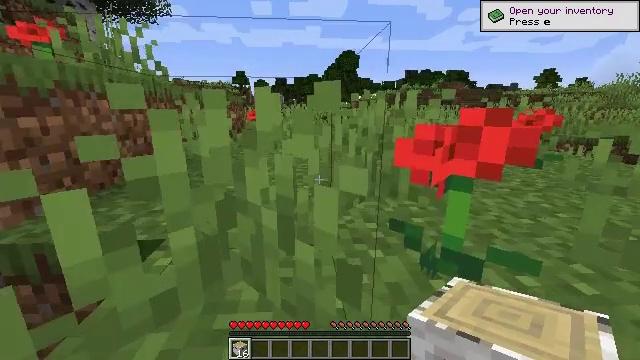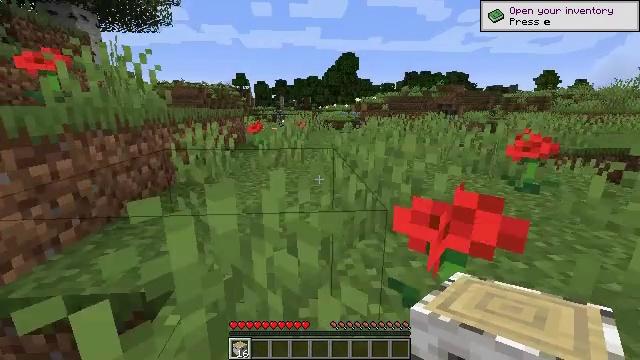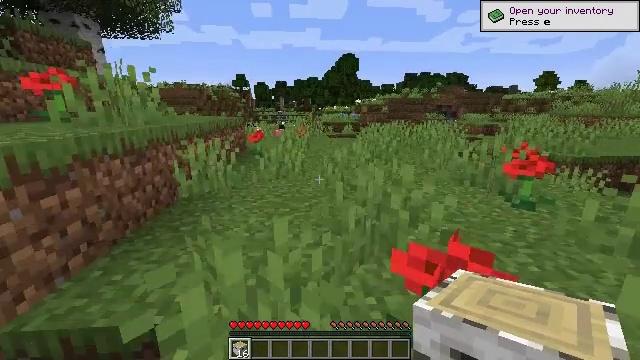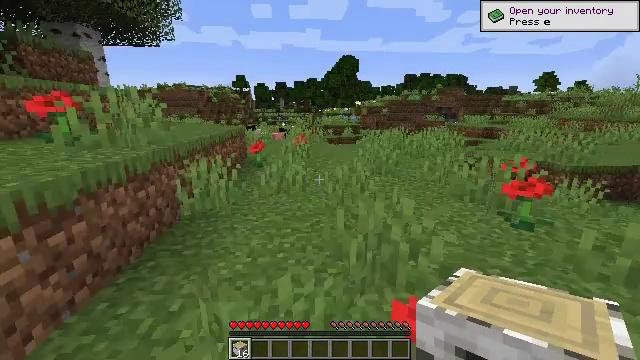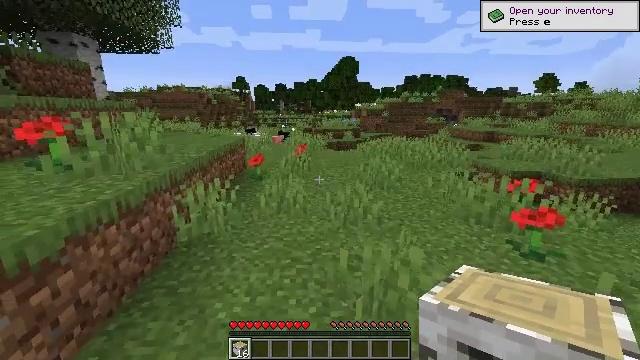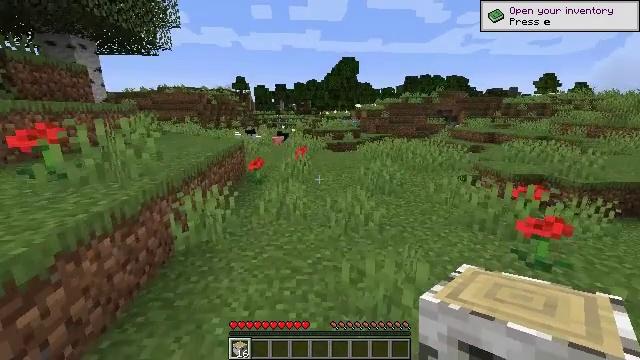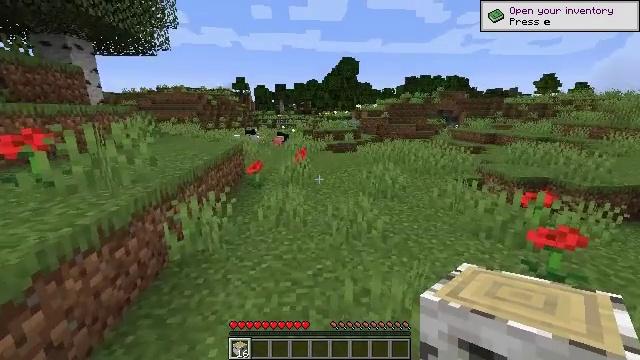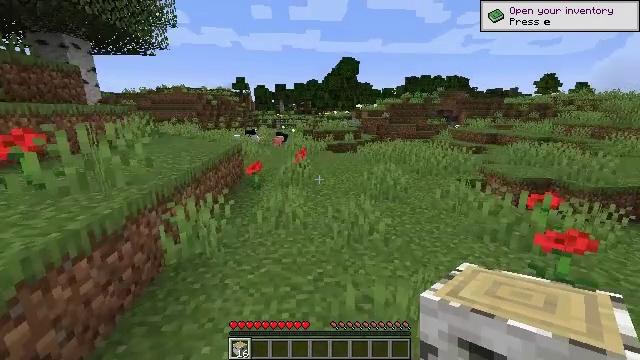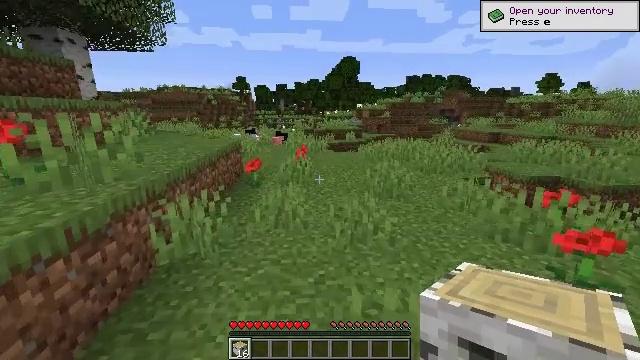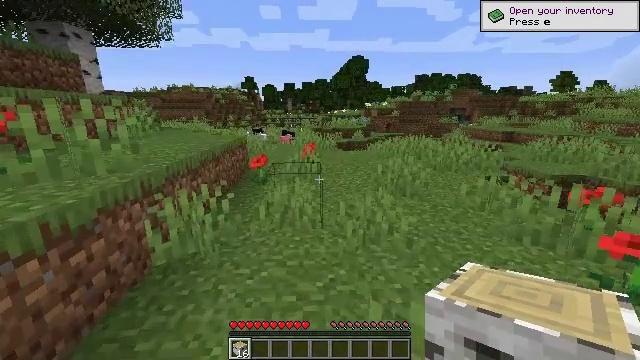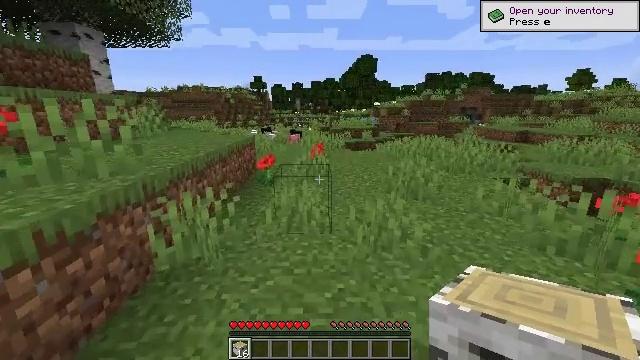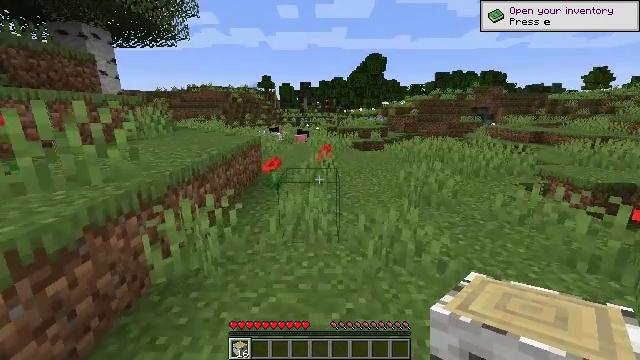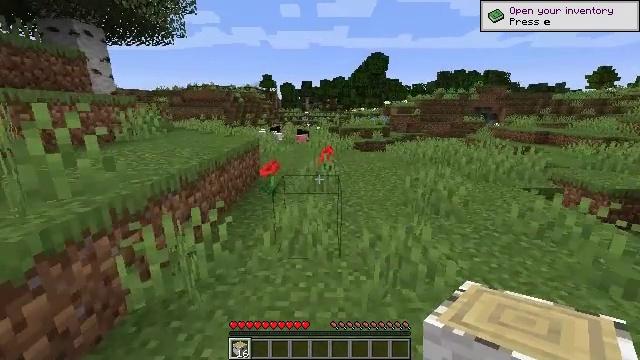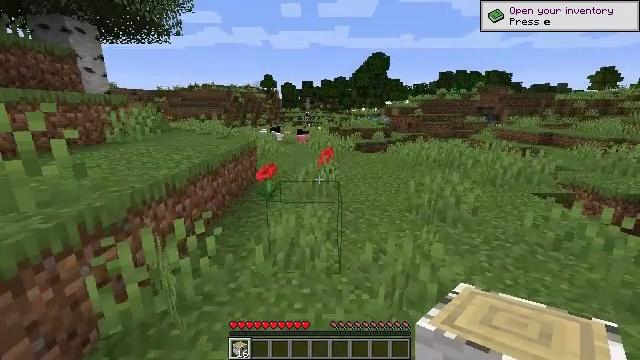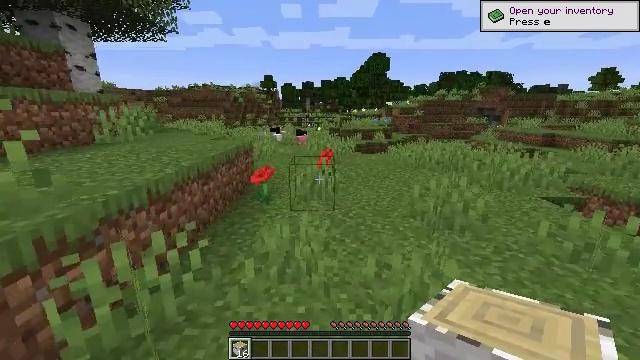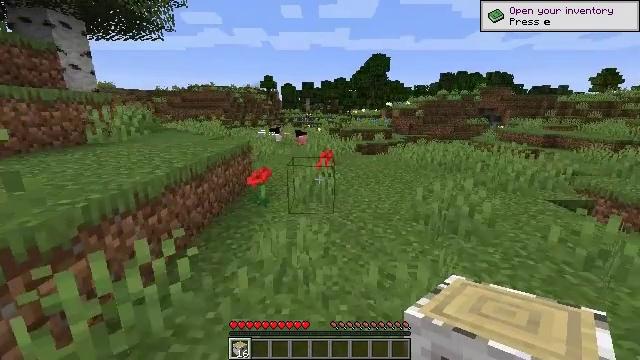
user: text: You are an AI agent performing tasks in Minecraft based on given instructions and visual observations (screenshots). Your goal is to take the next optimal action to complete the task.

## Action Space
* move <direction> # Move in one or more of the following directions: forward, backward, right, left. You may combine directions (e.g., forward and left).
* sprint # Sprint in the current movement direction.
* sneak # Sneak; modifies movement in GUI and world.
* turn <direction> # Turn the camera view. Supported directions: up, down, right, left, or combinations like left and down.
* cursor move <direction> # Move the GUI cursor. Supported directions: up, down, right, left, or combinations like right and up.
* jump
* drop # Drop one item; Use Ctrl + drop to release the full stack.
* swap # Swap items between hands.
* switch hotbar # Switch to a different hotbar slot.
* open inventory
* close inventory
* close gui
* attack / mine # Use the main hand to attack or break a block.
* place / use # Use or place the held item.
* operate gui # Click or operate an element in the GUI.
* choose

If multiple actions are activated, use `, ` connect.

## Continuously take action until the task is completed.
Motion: motion action
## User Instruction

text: Convert birch logs into birch planks.
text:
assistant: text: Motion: move forward, jump
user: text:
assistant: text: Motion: move forward, jump
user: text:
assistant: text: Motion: move forward, jump
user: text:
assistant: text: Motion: move forward, jump
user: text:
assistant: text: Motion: move forward, jump
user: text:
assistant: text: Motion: move forward, jump
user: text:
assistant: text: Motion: move forward
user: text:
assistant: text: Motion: move forward
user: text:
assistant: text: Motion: move forward, turn left
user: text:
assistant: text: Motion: move forward, turn left
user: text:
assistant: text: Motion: move forward, turn left
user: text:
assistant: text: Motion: move forward
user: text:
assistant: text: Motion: move forward
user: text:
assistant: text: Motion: move forward
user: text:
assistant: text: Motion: move forward
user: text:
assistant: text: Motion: move forward
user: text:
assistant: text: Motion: move forward
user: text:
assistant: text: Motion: no_op
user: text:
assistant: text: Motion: no_op
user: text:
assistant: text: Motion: no_op
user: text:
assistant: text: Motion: move forward and move right, turn right
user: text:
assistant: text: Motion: move forward and move right, turn right
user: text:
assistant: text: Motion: move forward and move right, turn right and down
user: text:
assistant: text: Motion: move forward and move right, turn right and down
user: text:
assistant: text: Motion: turn right
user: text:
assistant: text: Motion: move forward
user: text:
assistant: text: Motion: move forward
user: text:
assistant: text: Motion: move forward
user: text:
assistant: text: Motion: move forward
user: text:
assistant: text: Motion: move forward